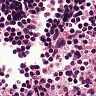
Metastatic tissue present: no